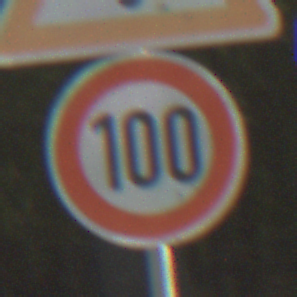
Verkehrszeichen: Geschwindigkeit100
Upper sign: Gefahrenstelle
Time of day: MorningAfternoon
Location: Outdoor (Suburban)
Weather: Clear
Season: NotSpecified
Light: Natural